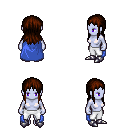
a pixel art fantasy rpg character, female body template, dark elf, purple skin, blue cape, white pants, brown unkempt hairstyle, metal boots, four views (front, back, left, right), 2x2 character sprite sheet, small pixel art, hard edges, no anti-aliasing